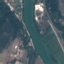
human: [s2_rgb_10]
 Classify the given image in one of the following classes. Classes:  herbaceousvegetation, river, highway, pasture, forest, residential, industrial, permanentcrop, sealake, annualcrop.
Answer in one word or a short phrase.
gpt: River